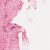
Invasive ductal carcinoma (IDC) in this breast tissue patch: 0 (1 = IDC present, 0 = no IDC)